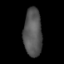
Tissue: skin
Cell type: Epithelial cells
Senescence score: 0.1895
Nuclear area (px): 855
Mean DAPI intensity: 85.642